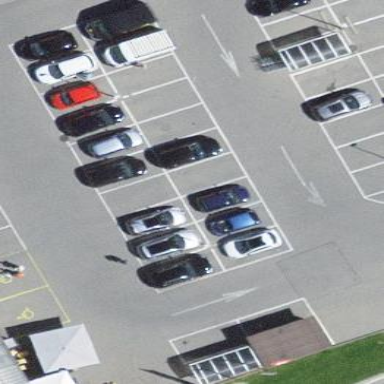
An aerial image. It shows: Parking area with surface.